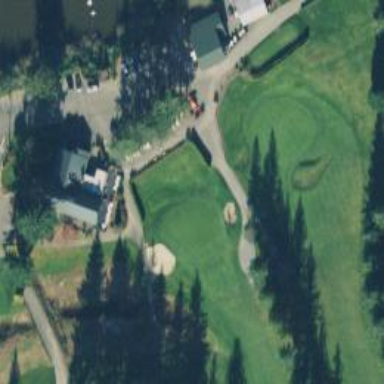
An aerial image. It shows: Pathway for golfing.